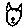
Label: cat